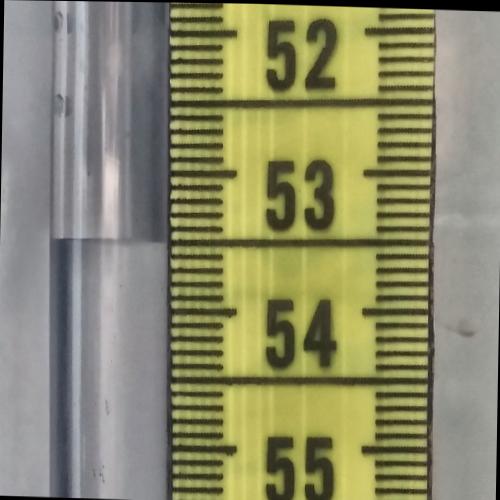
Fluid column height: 53.5 cm